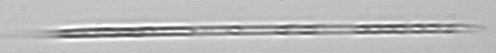
Label: Rhizosolenia